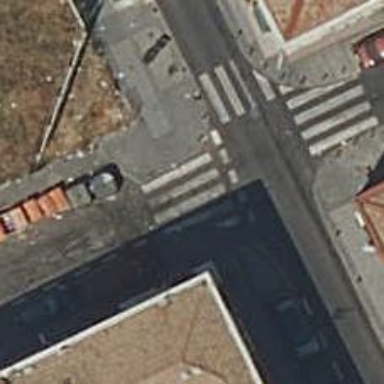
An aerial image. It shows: Uncontrolled road crossing.